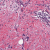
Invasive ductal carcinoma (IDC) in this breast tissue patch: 1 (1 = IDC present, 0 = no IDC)